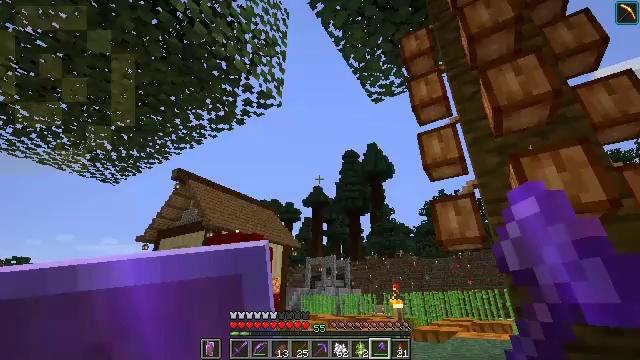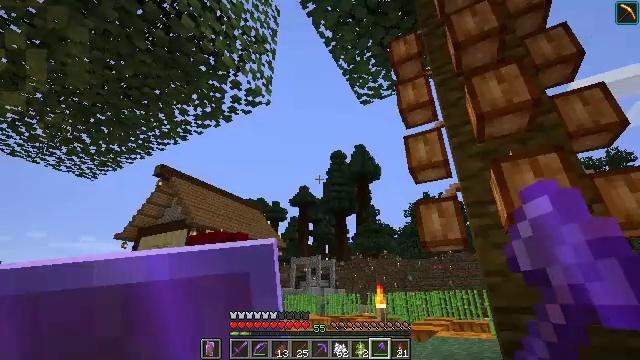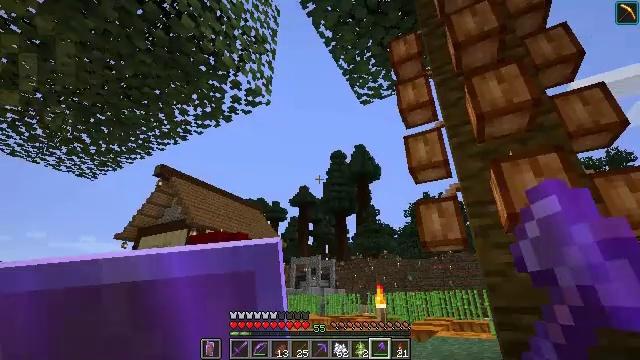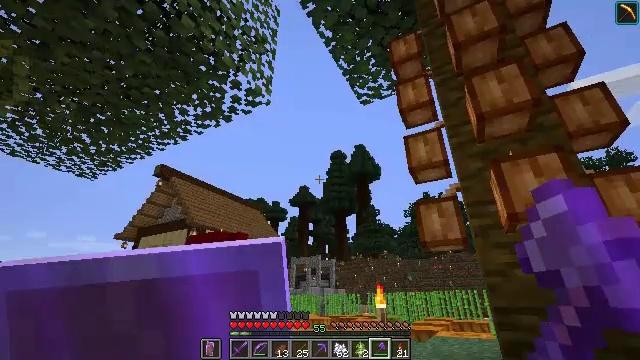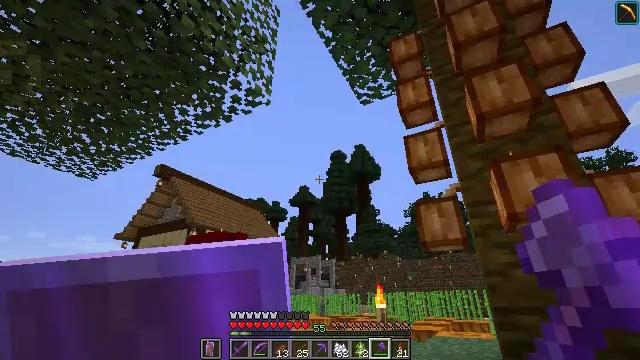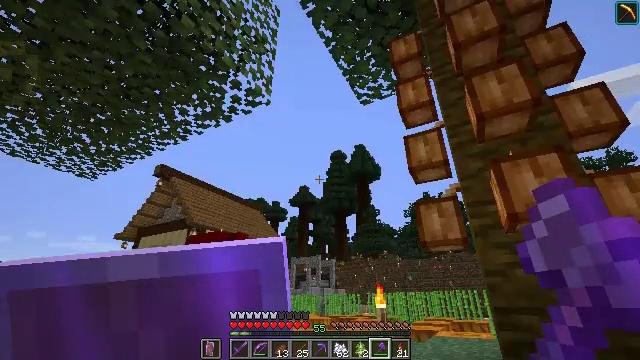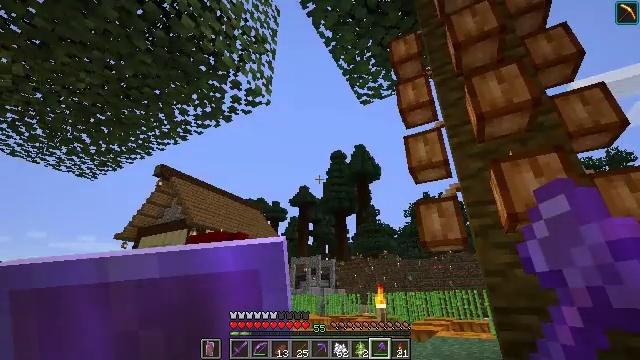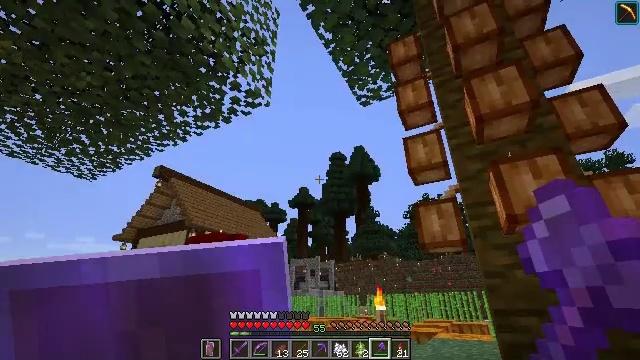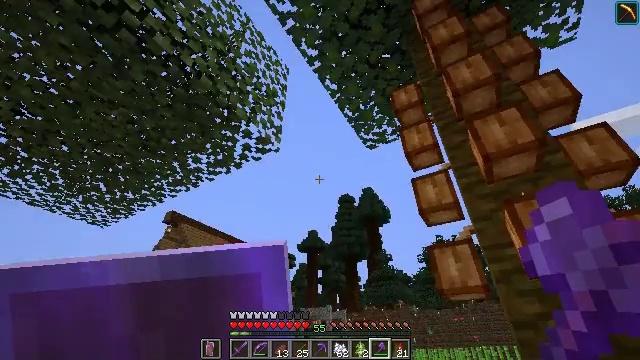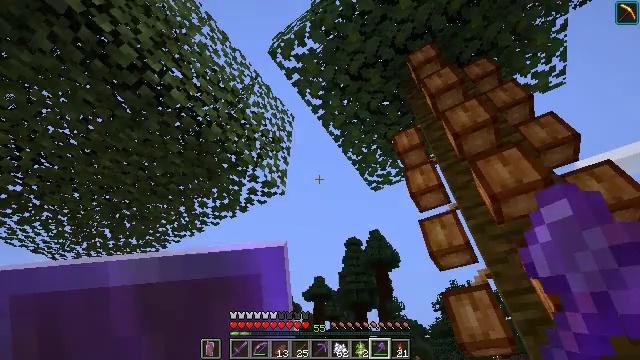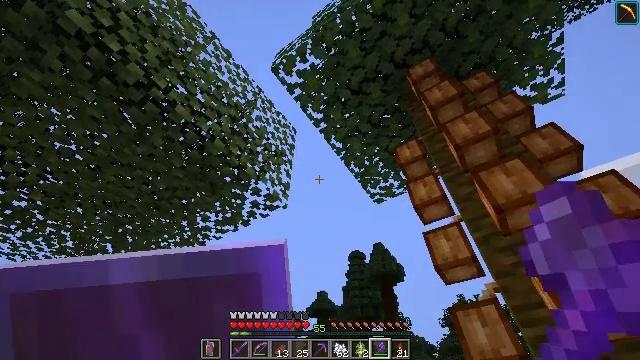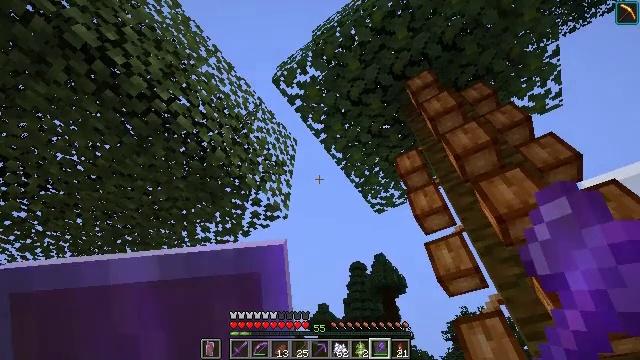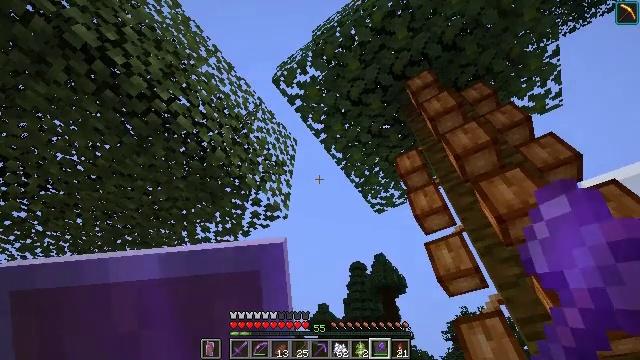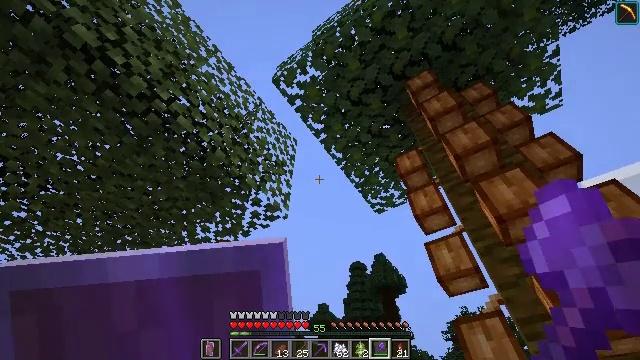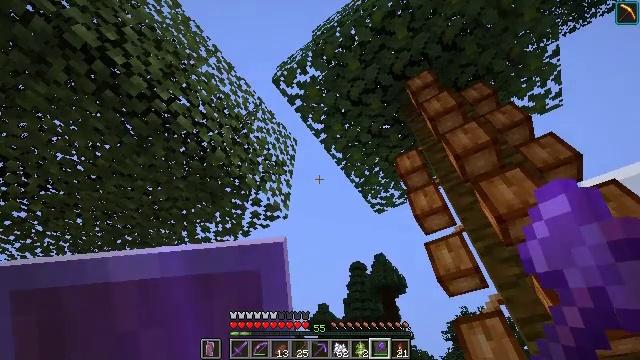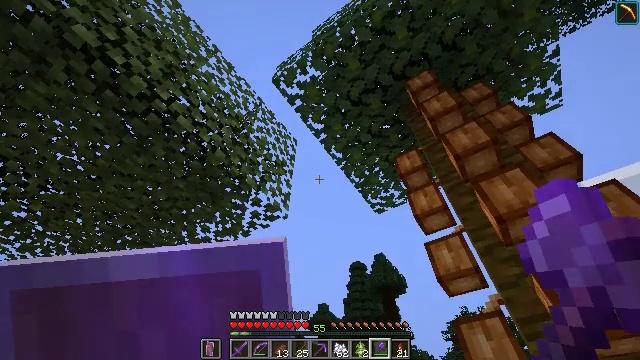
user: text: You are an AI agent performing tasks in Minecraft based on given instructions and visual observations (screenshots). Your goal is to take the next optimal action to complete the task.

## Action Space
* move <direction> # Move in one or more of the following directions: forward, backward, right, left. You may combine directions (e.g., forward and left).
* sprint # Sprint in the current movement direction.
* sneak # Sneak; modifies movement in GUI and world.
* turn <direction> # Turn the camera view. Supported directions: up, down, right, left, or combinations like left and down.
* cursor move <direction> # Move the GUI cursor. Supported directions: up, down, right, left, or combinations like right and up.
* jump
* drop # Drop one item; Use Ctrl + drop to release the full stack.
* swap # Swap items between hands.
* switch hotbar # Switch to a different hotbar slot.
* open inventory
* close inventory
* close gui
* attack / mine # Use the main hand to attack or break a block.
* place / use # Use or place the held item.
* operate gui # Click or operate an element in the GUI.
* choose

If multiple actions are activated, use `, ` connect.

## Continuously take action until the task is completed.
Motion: motion action
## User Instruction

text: Remove the oak fence from its place.
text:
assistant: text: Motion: turn right
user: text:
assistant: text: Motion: no_op
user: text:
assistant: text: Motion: no_op
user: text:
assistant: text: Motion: no_op
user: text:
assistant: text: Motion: no_op
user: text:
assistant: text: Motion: no_op
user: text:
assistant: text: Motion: no_op
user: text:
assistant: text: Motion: turn left and up
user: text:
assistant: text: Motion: turn left and up
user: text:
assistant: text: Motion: turn up
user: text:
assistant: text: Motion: turn up
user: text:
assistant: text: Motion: no_op
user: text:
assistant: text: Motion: no_op
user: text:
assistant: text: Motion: no_op
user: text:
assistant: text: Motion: no_op
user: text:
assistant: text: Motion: no_op
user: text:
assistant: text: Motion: no_op
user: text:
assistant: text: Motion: no_op
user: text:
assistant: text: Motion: turn right and down
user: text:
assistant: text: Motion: turn right and down
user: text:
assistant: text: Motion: turn right and down
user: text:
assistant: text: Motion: turn right and down
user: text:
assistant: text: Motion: no_op
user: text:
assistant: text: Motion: no_op
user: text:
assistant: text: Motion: no_op
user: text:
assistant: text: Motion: no_op
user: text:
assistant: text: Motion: no_op
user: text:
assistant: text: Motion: no_op
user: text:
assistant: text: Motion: no_op
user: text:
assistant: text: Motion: no_op